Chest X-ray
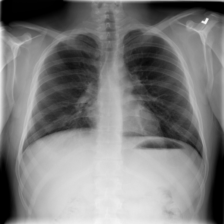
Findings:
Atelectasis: negative
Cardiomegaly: negative
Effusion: negative
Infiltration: negative
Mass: negative
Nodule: negative
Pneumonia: negative
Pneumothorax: negative
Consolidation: negative
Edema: negative
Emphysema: negative
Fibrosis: negative
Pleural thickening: negative
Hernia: negative